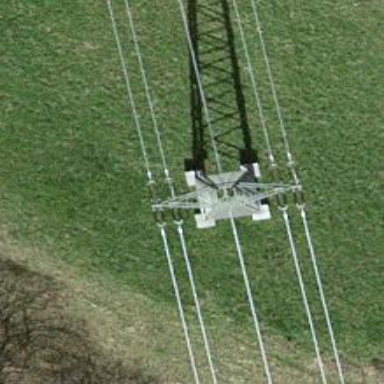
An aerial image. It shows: Lattice structure tower.